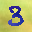
Label: 3